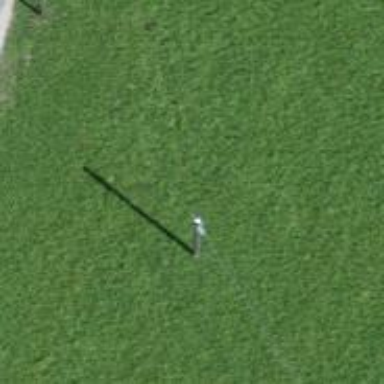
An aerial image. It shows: Power pole.